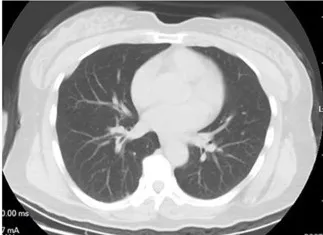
Representative changes of chest computed tomography (CT) images in Patient 3. High-resolution chest CT scan showed. Normal chest at level of left atrium (January 28, 2020).
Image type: radiology (ct)